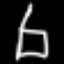
Label: chair